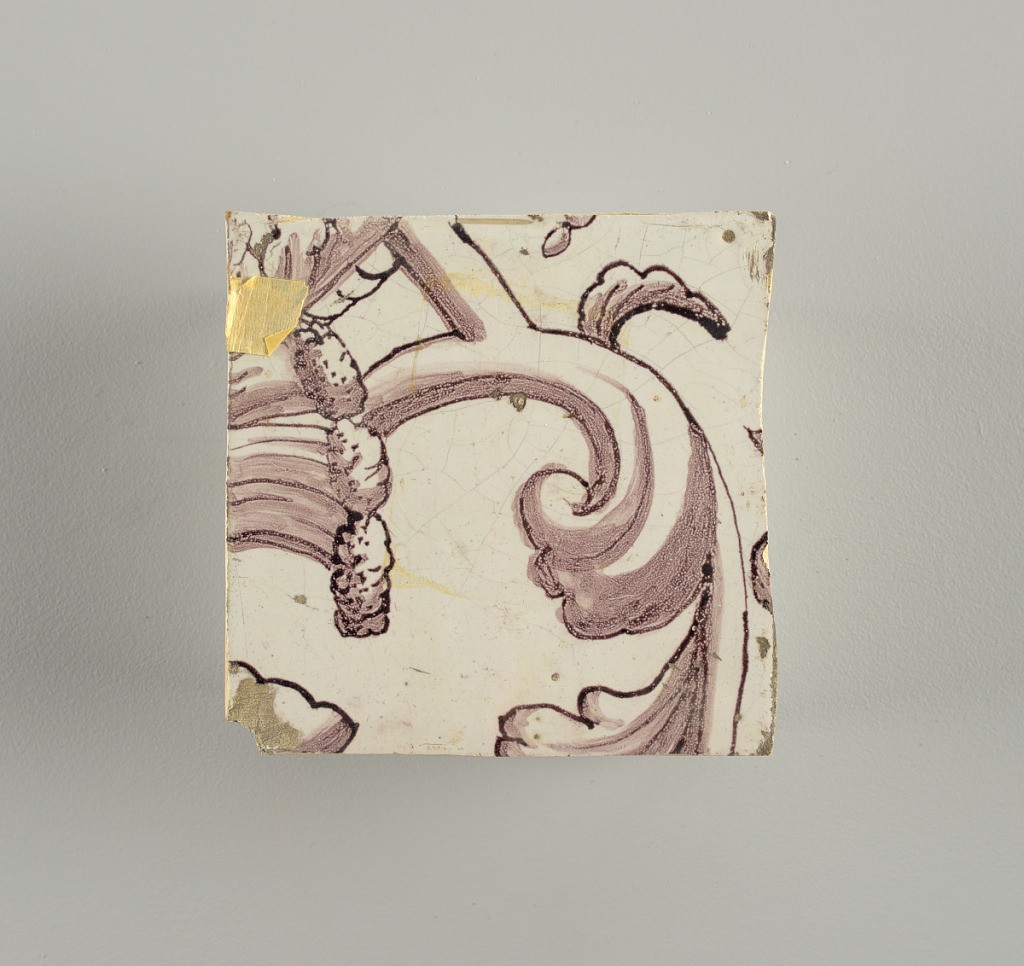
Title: Wall facing
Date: ca. 1725
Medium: Tin-glazed earthenware, underglaze
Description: Horizontal rectangle.  Thirty-seven tiles wide and twenty-one high with opening for door or window nineteen and one-half tiles high and twelve wide.  To left and right of opening, centered canopy above. Left, woman representing Hope, right, a sculputure urn.  Centered above opening, a mascaron.  Arabesque design of foliage.